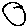
Label: circle